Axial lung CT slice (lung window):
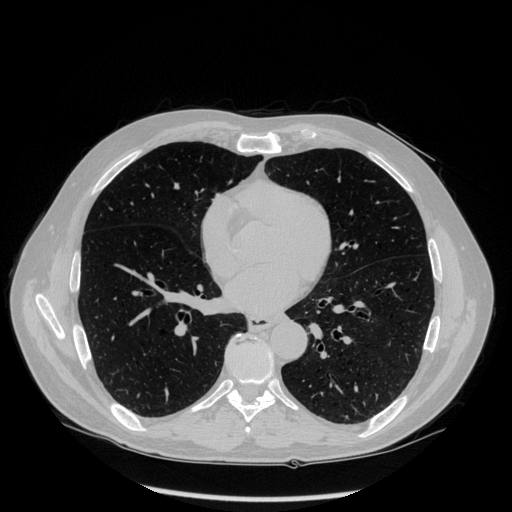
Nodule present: no